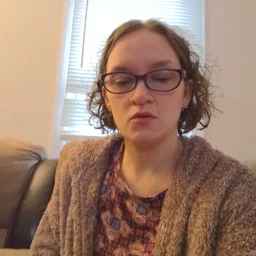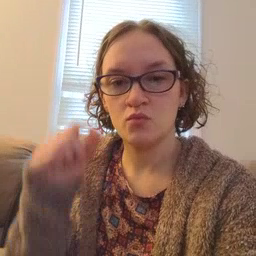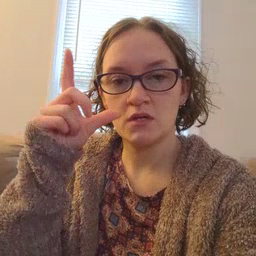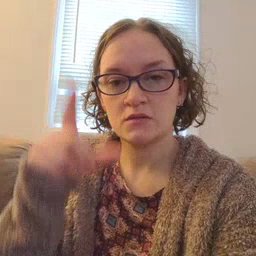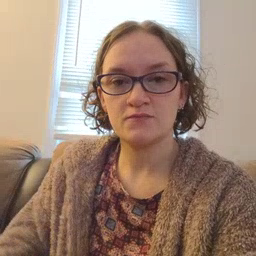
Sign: wake